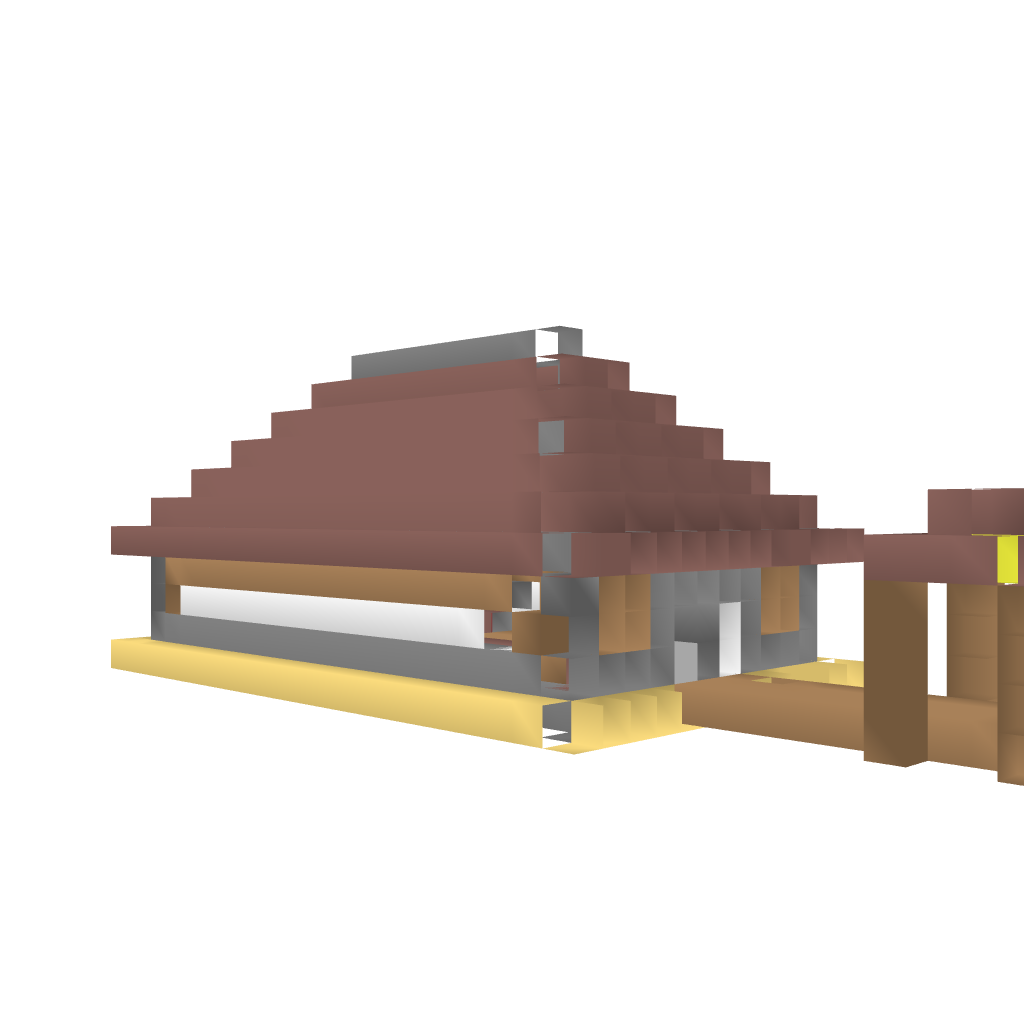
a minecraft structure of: Beach House with Carmine good quality